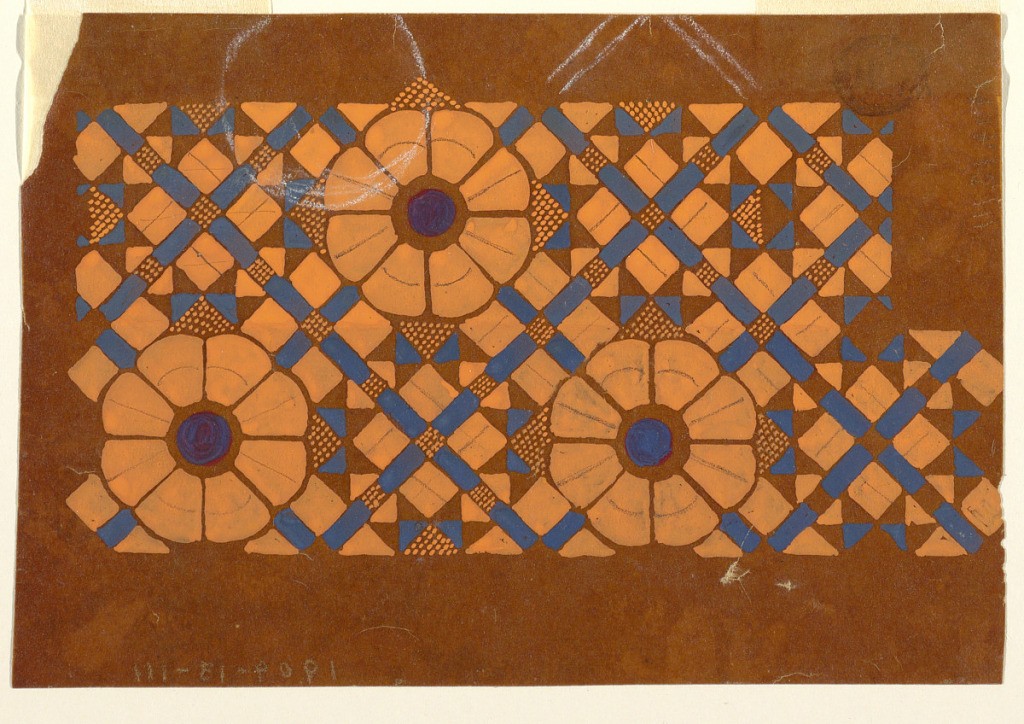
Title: Design for a Woven Fabric
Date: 1825–1850
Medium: Graphite, white chalk, brush and lateritious, blue, and red gouache on oily tracing paper
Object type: Drawing
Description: Blossom rosettes straggered in alternate horizontal rows cover parts of the lozenge decoration of the background. Eight-pointed stars are inscribed into the lozenges. Inner divisions are sketched in grahpite, a cirlce and a half of a lozenge in chalk.